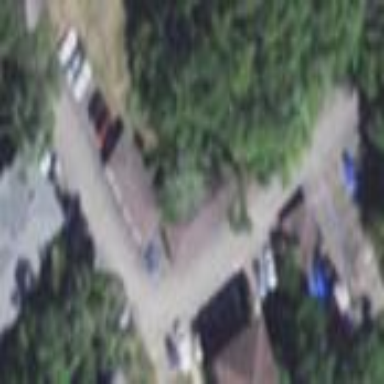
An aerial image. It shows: Parking area.